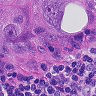
Metastatic tissue present: yes